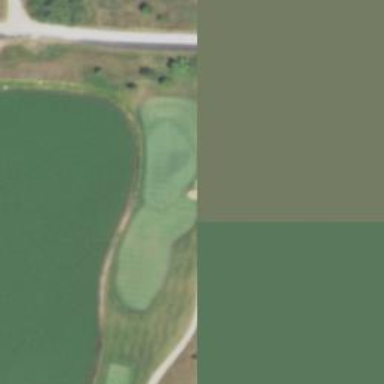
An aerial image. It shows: Golf hole.